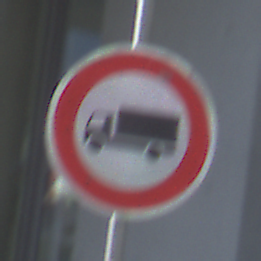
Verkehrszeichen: VerbotFuerKraftfahrzeugeUeberDreiKommaFuenfTonnen
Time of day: MorningAfternoon
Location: Outdoor (Urban)
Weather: PartlyCloudy
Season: NotSpecified
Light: Natural